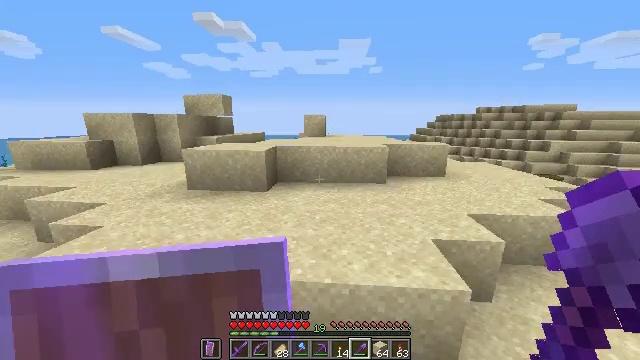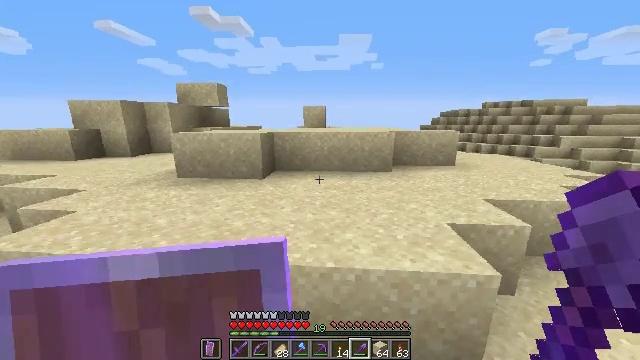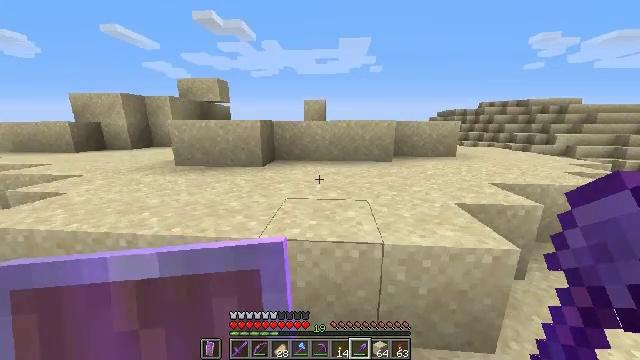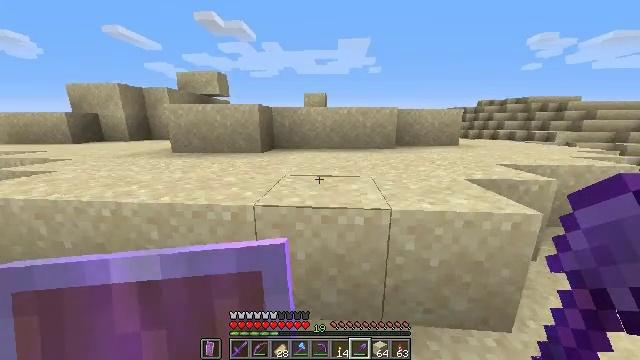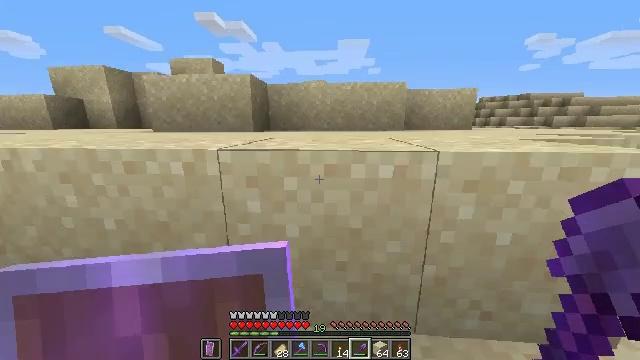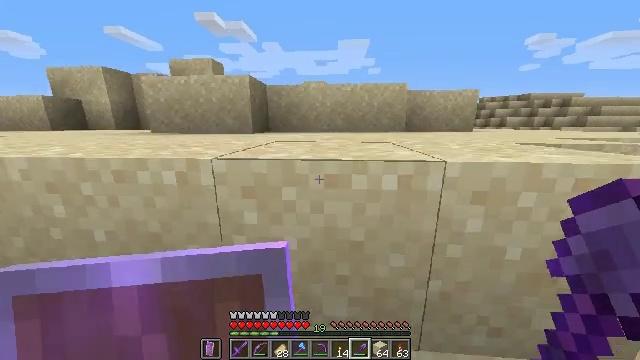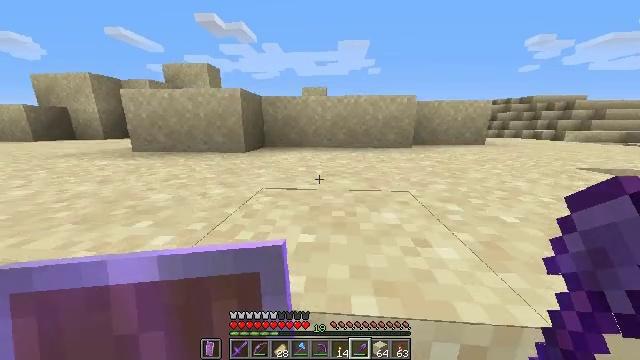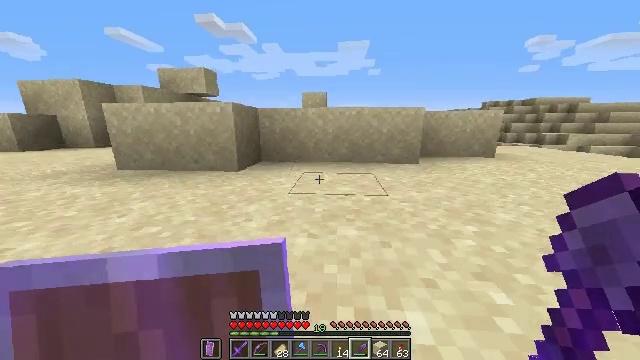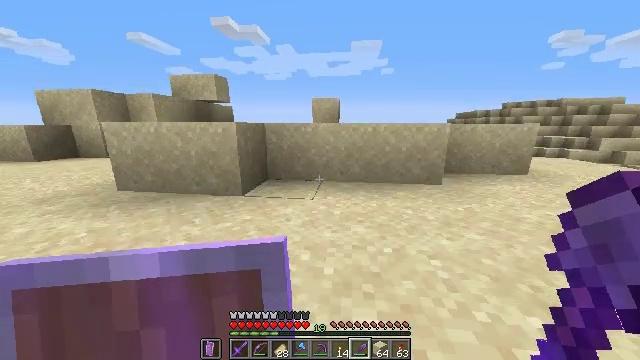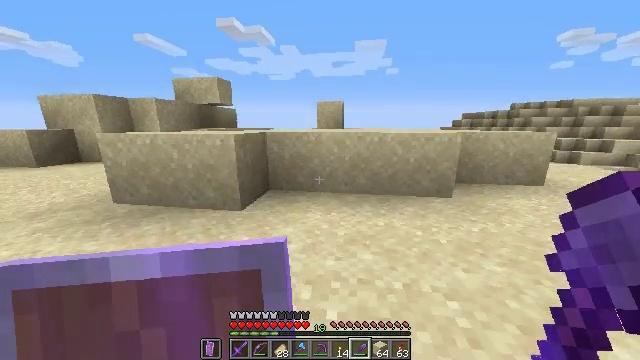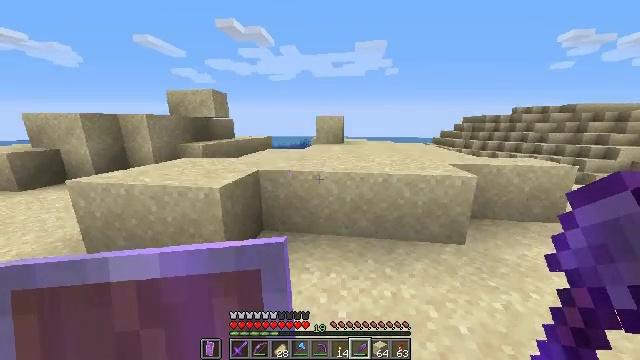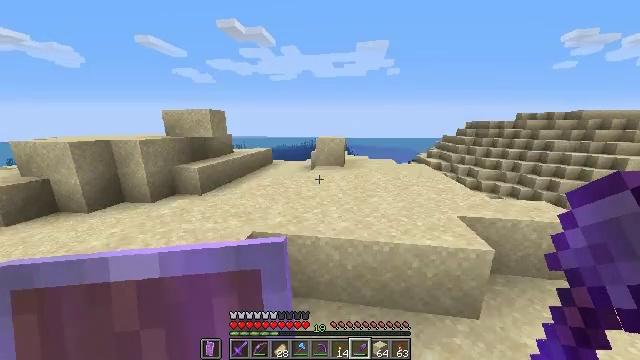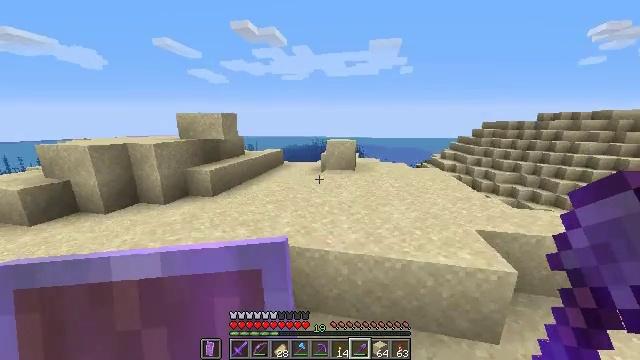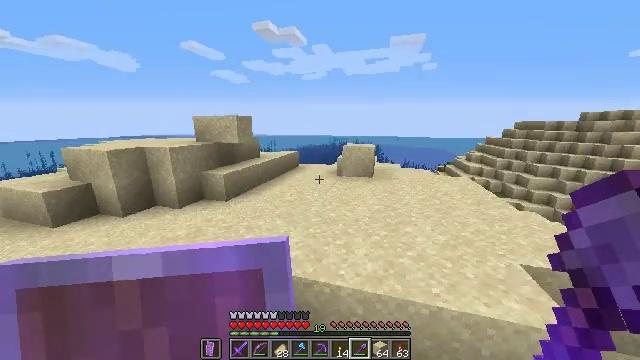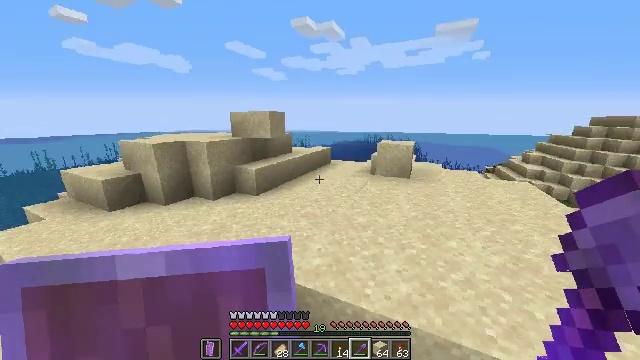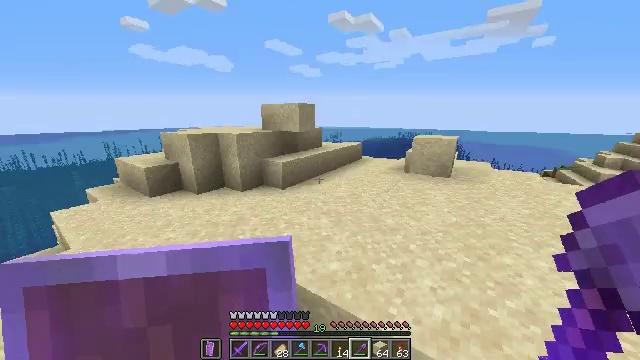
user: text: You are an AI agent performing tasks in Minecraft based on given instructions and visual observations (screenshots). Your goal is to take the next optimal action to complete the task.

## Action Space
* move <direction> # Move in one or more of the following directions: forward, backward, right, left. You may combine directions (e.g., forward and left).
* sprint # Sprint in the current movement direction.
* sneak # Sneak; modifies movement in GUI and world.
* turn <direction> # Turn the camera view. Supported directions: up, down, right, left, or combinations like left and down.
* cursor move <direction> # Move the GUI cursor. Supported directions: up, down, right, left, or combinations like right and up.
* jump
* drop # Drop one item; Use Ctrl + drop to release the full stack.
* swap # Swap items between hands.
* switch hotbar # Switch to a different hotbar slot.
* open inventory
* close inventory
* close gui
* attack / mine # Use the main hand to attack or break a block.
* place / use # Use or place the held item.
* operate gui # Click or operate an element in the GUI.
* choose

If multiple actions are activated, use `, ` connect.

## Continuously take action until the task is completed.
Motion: motion action
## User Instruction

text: Gather sand from the desert.
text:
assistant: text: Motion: move forward, sprint
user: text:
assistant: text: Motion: move forward, sprint, jump
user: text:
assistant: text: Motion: move forward, sprint, jump
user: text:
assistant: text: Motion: move forward, sprint, jump
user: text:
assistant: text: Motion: move forward, sprint, jump
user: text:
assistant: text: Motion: move forward, sprint
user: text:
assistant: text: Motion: move forward, sprint
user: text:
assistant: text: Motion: move forward, sprint, turn left
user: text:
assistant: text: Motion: move forward, sprint, turn left
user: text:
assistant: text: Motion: move forward, sprint
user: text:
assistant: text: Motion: move forward, sprint
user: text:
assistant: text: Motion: move forward, sprint, turn left
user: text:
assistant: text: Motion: move forward, sprint, turn left
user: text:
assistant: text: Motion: move forward, turn left and down
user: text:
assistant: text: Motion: turn left
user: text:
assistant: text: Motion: turn left
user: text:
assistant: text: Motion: turn left
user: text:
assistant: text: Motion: turn left
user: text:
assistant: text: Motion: no_op
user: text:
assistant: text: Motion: no_op
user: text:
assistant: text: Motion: move back
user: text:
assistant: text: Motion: move back
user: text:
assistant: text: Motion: move back
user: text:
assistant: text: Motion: move back
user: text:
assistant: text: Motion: move back and move left
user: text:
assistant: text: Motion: move back and move left
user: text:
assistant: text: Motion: move back and move left
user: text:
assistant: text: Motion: move back and move left
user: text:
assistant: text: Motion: move back and move left
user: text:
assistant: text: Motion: move back and move left